Question: i am working with JADE in Eclipse. i tried to capture the method for each executed behaviour using an aspect. it works so well, i even got the instance of the executed behaviour. however this instance doesn't allow me to get the Agent which added this behaviour. because in <URL> Behaviour allows us to know which Agent added this behaviour. the following pic shows my error

thanks.
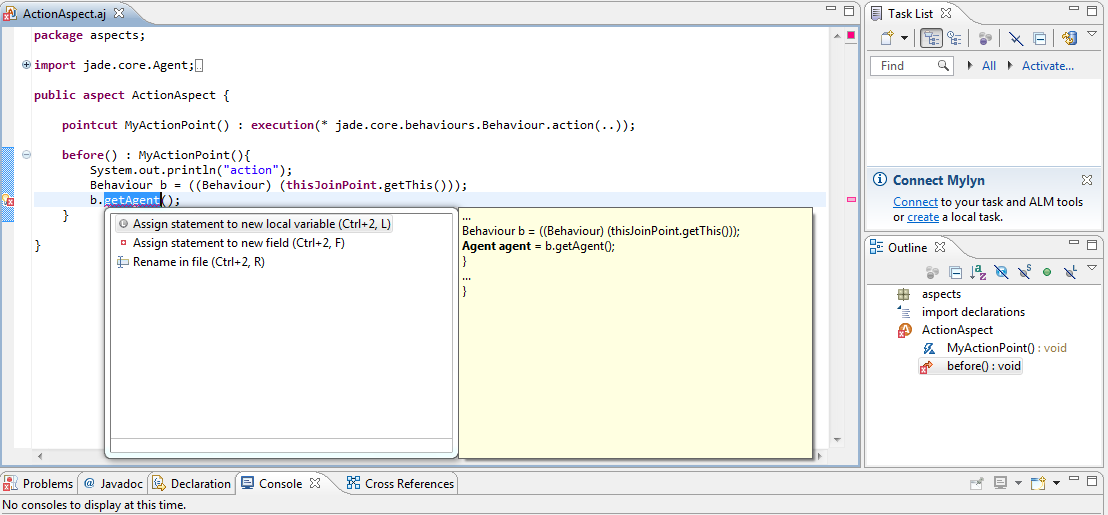
Answer: Thanks for updating the question, not posting the actual error message and even hiding your class's imports from your readers' view. ':-7'
Anyway: The code you posted should work, for me it does in Eclipse without any red underlinings. Here are two variants for your pointcut and advice, on like yours with an ugly cast and usage of 'getThis()' and one more elegant by direct and type-safe parameter binding:
'''
package de.scrum_master.aspect;
import jade.core.behaviours.Behaviour;
public aspect ActionAspect {
before() :
execution(* Behaviour.action(..))
{
System.out.println(thisJoinPoint);
Behaviour behaviour = (Behaviour) thisJoinPoint.getThis();
behaviour.getAgent();
}
before(Behaviour behaviour) :
execution(* Behaviour.action(..)) && this(behaviour)
{
System.out.println(thisJoinPoint);
behaviour.getAgent();
}
}
'''